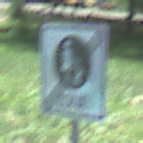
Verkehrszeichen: EndeFussgaengerzone
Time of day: Midday
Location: Outdoor (Nature)
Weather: Clear
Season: Summer
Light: Natural